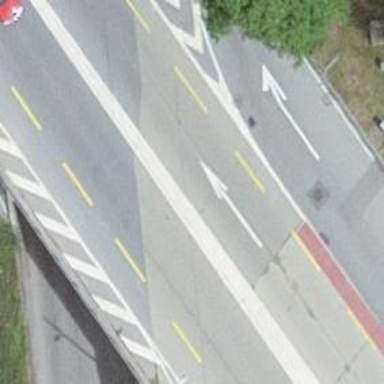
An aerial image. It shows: Primary highway on asphalt bridge.